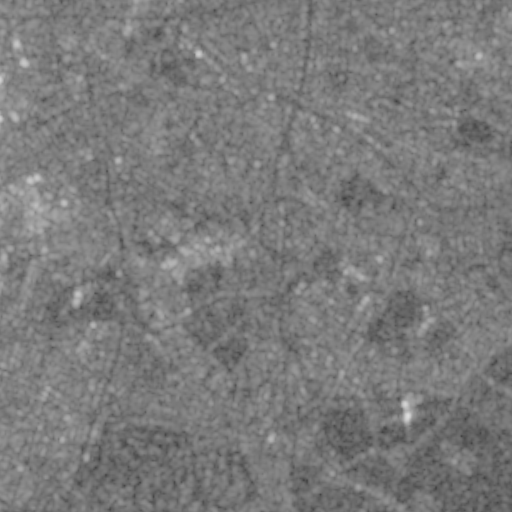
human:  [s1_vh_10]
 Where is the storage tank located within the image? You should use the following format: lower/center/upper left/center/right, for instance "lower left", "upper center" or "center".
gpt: The storage tank is located in the center of the image.
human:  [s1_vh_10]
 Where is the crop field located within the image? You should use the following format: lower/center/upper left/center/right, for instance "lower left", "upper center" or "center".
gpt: There is no crop field in the image.

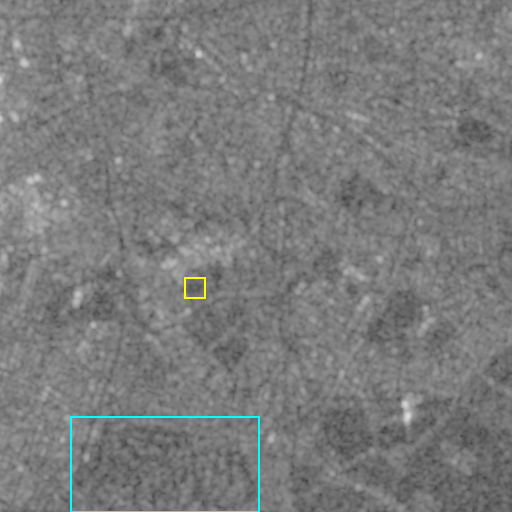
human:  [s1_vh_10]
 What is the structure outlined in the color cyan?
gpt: The structure outlined in cyan is a park.
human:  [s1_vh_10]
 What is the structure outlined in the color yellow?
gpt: The structure outlined in yellow is a parking lot.
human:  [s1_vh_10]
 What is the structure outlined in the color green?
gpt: There is no green outline.